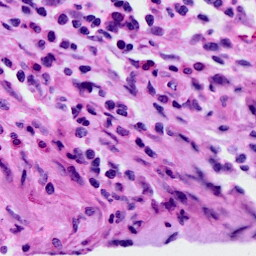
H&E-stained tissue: Cervix